Aerial crown-view tile of a tropical tree (Barro Colorado Island, Panama), acquired 20250217:
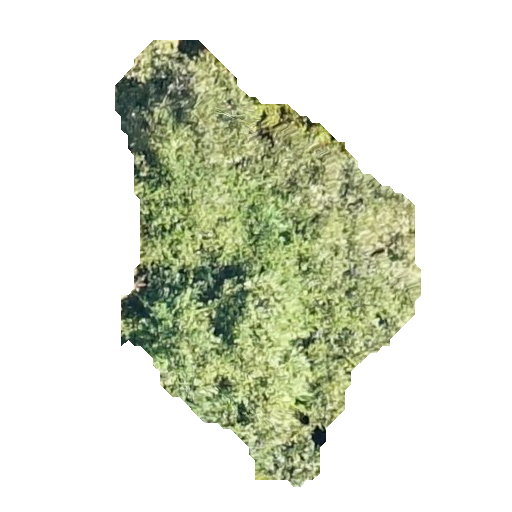
Species: Dipteryx oleifera
GBIF accepted scientific name: Dipteryx oleifera
Crown area: 125.928 m²